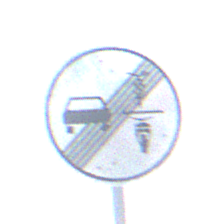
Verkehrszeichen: EndeVerbotUeberholenEinspurigeFahrzeuge
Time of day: Midday
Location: Outdoor (Suburban)
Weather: PartlyCloudy
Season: NotSpecified
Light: Natural